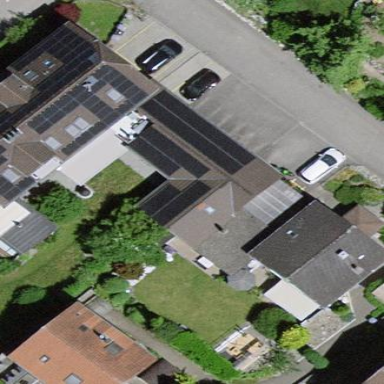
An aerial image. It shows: Garage building.